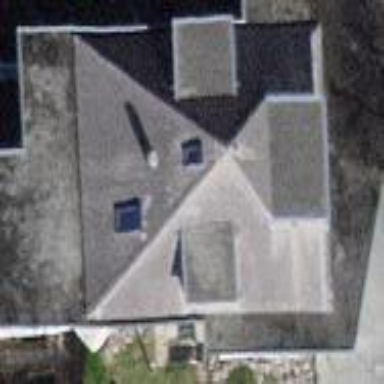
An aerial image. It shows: Building with tiled roof.